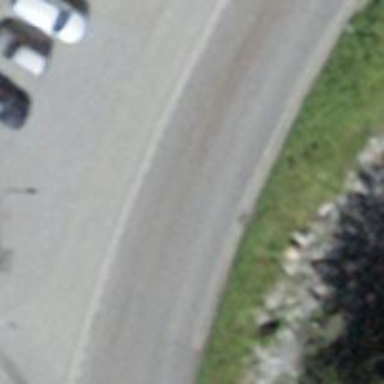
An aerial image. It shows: Paved tertiary road.